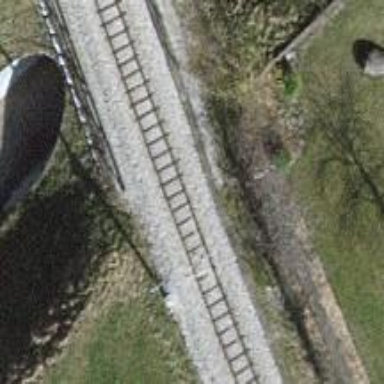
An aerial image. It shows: Narrow-gauge railway bridge with electrified contact line for single track.